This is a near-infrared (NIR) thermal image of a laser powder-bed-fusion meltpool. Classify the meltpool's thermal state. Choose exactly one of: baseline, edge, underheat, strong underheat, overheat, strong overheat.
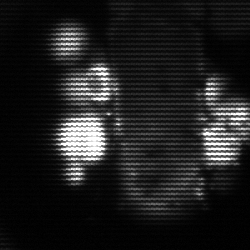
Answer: strong underheat